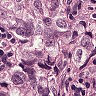
Metastatic tissue present: yes